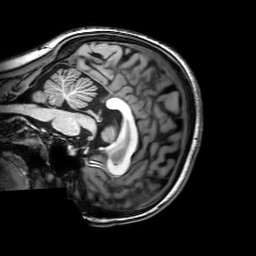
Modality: T1w
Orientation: sagittal
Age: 22
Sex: female
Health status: healthy
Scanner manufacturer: philips
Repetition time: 0.008299 s
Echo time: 0.00382 s